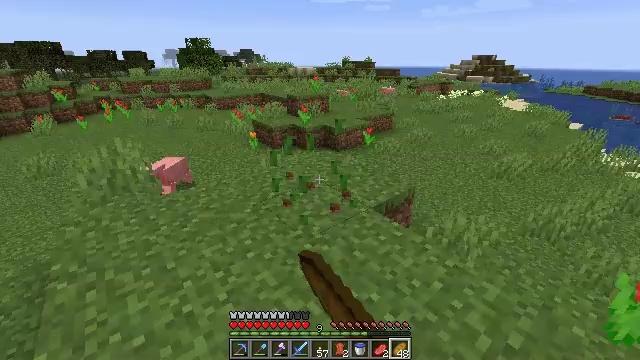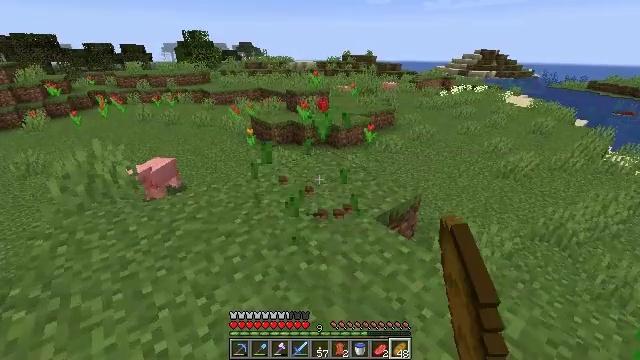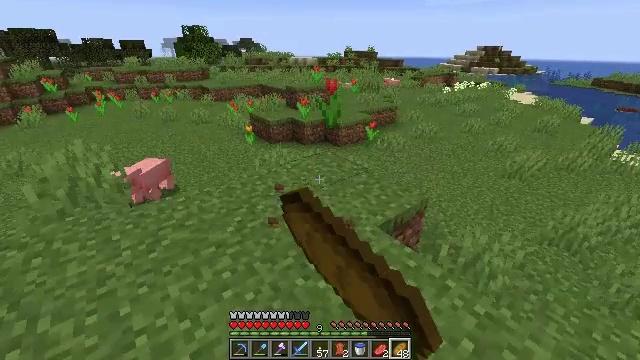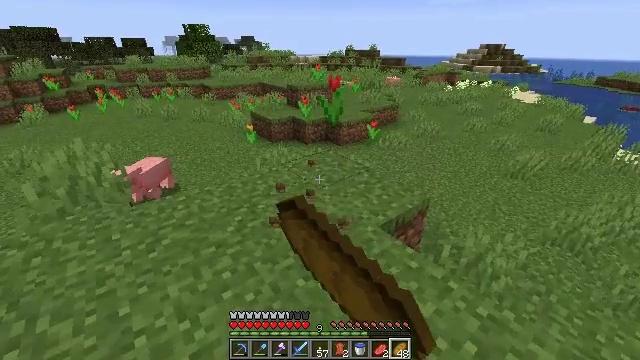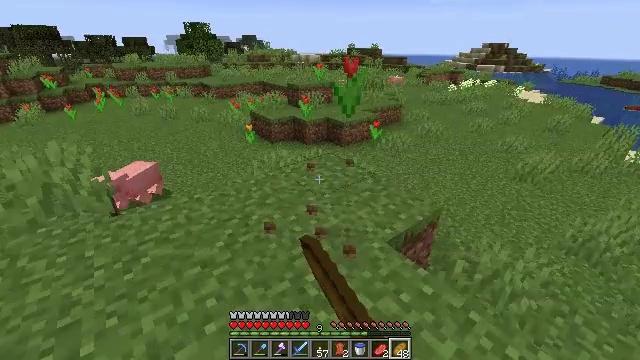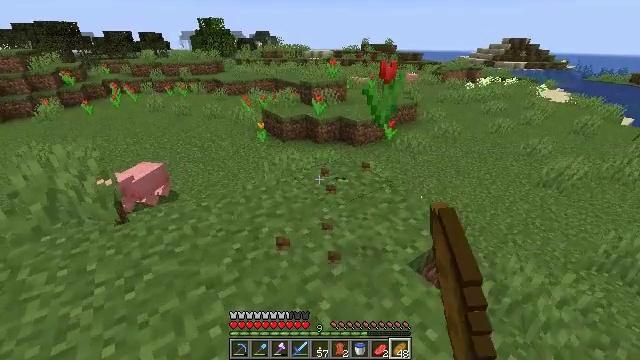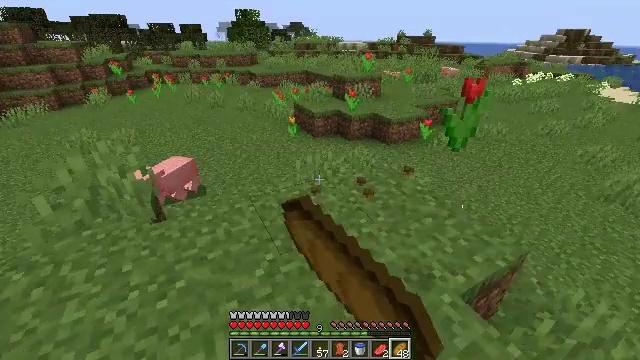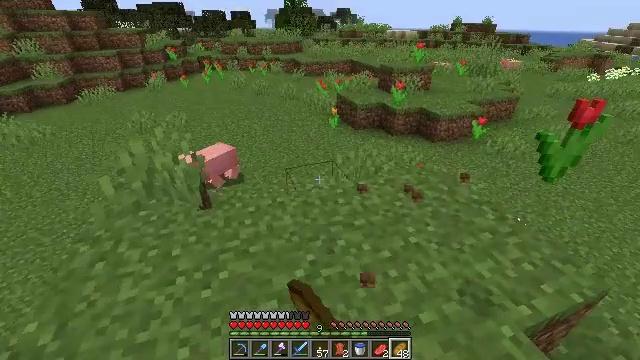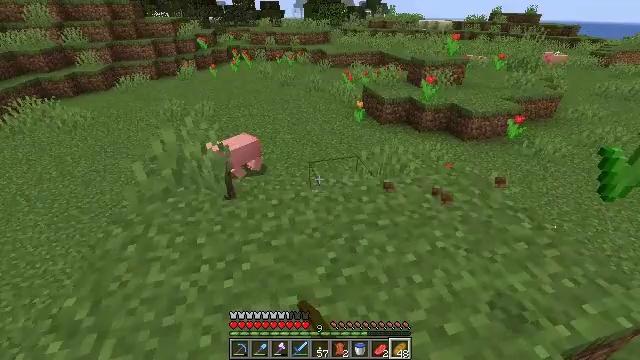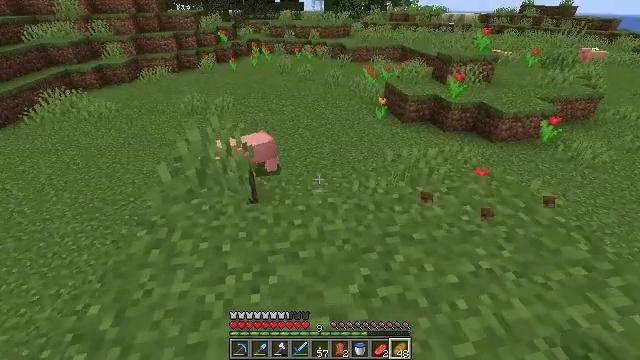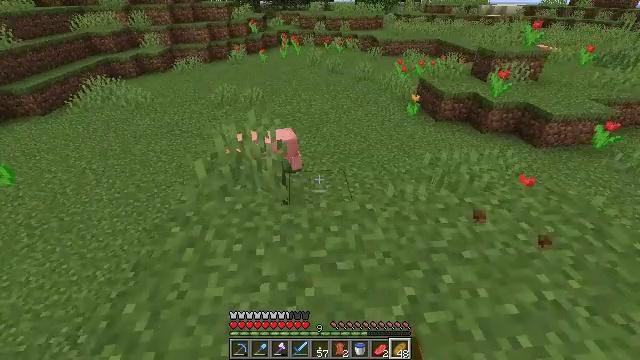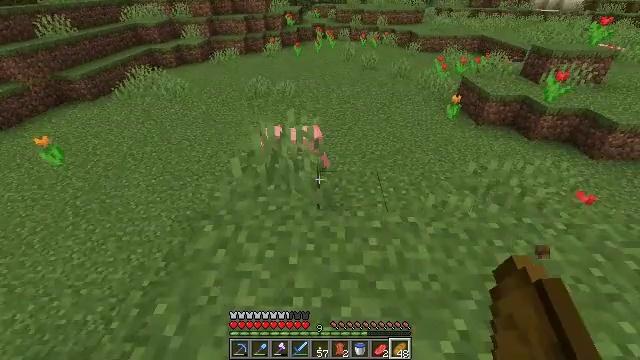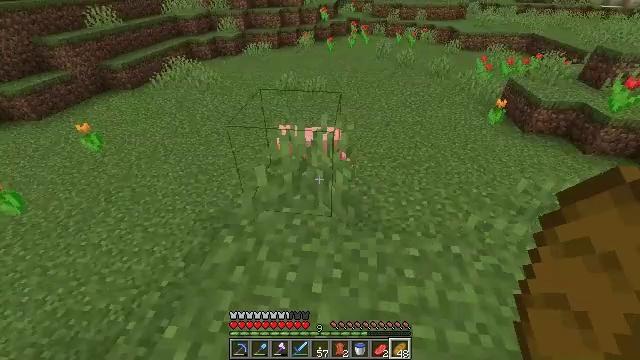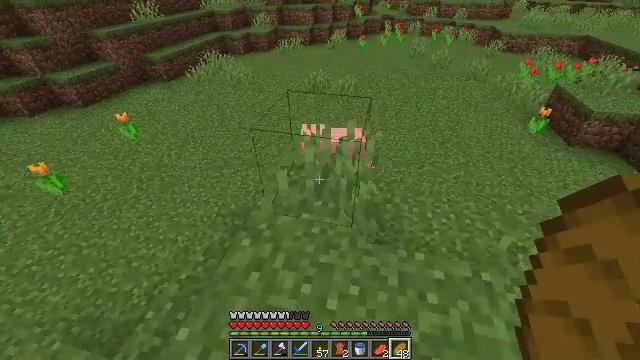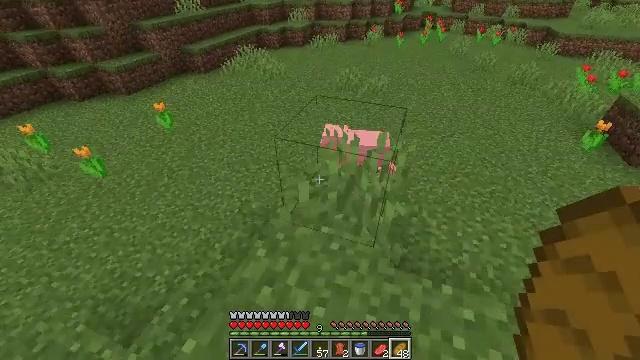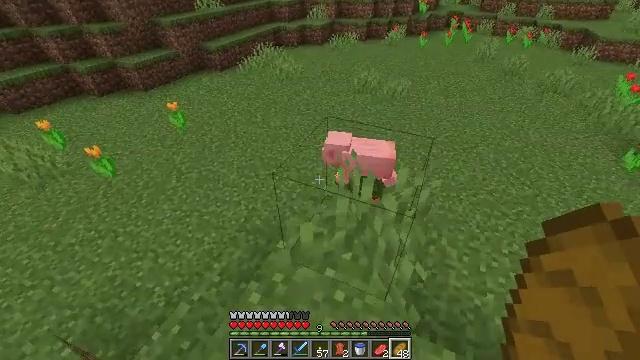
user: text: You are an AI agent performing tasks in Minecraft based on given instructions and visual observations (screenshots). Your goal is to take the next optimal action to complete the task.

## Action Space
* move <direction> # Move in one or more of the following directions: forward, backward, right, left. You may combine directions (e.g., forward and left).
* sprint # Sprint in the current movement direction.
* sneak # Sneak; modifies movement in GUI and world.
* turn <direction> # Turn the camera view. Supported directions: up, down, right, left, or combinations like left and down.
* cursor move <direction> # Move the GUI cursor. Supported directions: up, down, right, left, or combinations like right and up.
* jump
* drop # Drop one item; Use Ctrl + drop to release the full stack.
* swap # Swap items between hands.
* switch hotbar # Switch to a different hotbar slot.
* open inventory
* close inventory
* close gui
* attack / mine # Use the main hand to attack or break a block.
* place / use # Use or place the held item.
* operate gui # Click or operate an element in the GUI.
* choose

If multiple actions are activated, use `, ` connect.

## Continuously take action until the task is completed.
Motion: motion action
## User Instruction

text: Collect an orange tulip from the ground.
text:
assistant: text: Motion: move forward, turn down, attack / mine
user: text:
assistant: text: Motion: move forward, attack / mine
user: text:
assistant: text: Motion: move forward, attack / mine
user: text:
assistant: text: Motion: move forward, attack / mine
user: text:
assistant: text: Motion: move forward and move left, turn left, attack / mine
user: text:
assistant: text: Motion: move forward and move left, turn left and down, attack / mine
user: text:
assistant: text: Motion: move forward and move left, turn left and down
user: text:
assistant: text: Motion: move forward and move left, turn left and down
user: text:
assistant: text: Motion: move forward and move left, turn left and down
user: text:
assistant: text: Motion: move forward and move left, turn left and down
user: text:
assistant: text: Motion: move forward, turn left and down
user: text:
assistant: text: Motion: move forward, turn left
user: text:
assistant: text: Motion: move forward, turn left
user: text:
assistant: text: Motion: move forward, turn left
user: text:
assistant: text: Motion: move forward, turn left
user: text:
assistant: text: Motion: move forward, turn left
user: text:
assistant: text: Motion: move forward, turn left
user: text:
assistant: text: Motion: turn left and down
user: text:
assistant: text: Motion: turn left and down
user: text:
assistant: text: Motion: turn left and down
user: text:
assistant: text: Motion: turn left and down
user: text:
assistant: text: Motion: turn left and down
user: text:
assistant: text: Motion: move forward, turn left
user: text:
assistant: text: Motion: move forward, turn left and up
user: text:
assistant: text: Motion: move forward, turn left and up
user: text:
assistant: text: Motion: move forward, turn left and up
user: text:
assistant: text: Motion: move forward, turn left and up
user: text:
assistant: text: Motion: move forward, turn left and up
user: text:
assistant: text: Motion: move forward, turn left and up
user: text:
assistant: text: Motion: move forward, turn left and up